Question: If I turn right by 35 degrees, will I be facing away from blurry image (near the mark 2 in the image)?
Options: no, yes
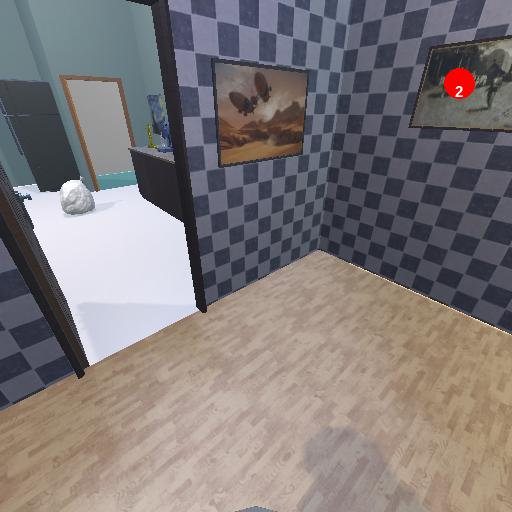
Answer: no